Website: apple
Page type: account-selection
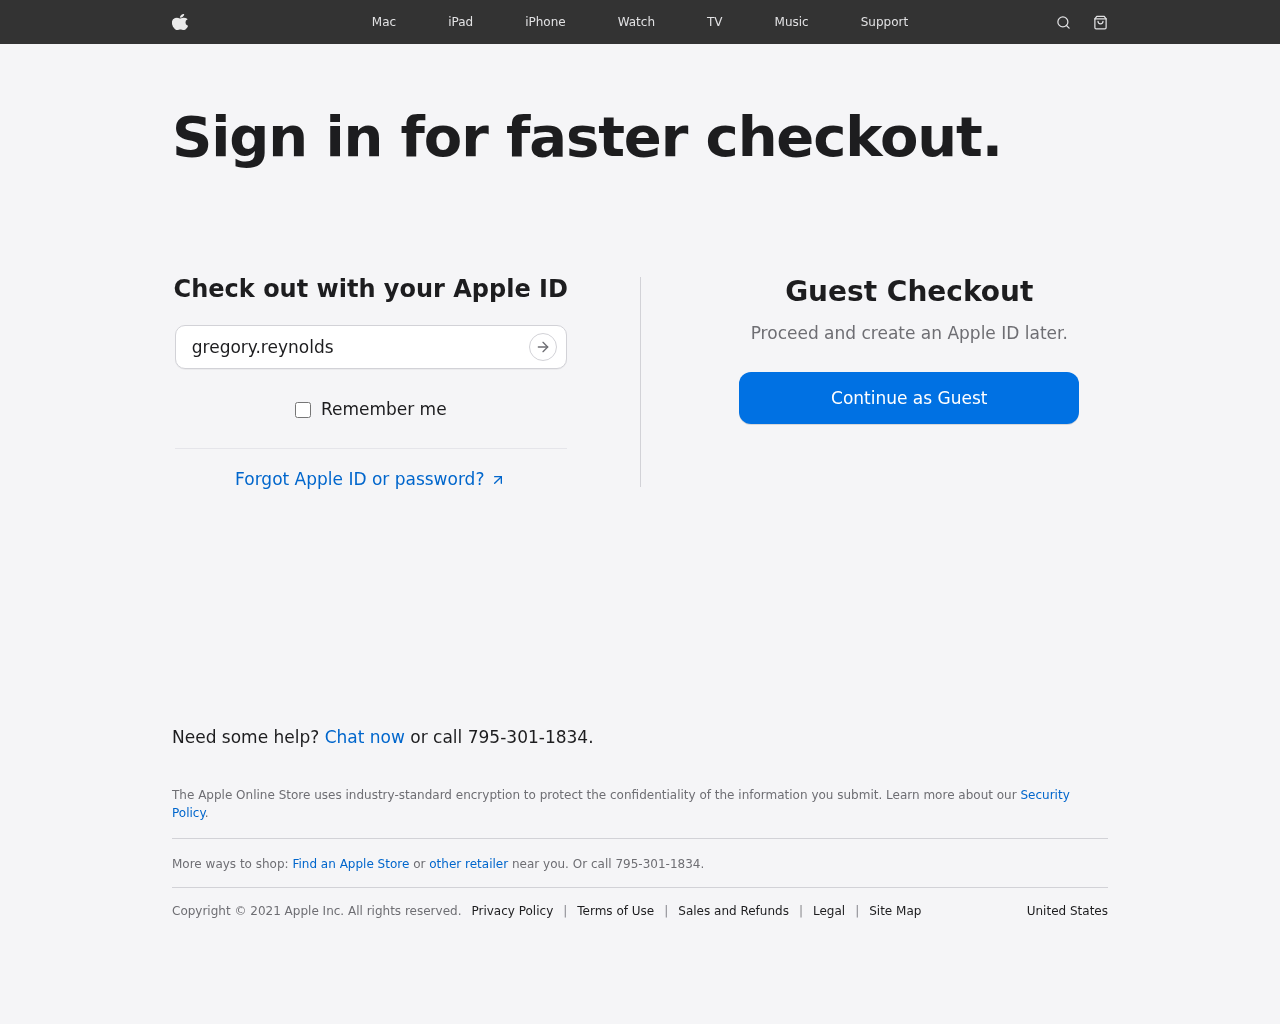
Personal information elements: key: PII_LOGIN_USERNAME
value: gregory.reynolds